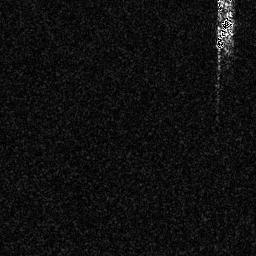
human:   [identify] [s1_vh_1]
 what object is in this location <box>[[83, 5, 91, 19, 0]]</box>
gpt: <ref>1 medium ship at the top right</ref>